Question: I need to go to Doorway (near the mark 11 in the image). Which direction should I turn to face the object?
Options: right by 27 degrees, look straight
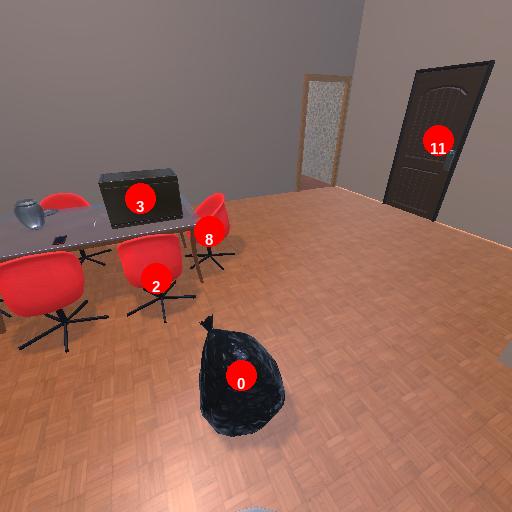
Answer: right by 27 degrees